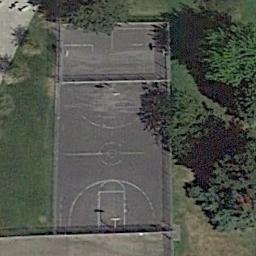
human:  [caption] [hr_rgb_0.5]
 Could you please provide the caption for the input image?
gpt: A basketball court on the lawn and some trees beside .

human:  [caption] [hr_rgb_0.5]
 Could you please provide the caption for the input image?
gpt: There is a basketball court in the middle of grass next to some trees .

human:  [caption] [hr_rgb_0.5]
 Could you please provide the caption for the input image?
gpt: The basketball court on the lawn is next to the trees .

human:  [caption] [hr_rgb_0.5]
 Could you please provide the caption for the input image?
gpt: There is a vacant lot next to the basketball court .

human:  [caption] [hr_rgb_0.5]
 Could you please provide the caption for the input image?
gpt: Many trees are near the basketball court .